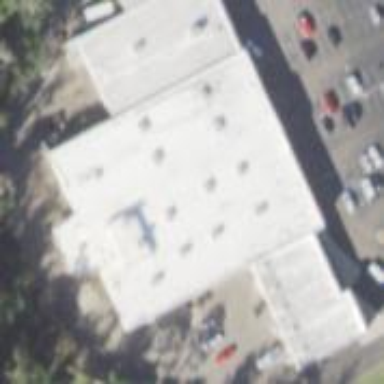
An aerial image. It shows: Commercial building.